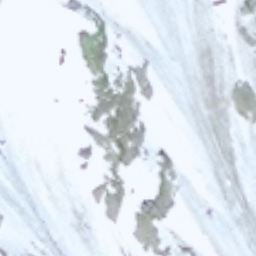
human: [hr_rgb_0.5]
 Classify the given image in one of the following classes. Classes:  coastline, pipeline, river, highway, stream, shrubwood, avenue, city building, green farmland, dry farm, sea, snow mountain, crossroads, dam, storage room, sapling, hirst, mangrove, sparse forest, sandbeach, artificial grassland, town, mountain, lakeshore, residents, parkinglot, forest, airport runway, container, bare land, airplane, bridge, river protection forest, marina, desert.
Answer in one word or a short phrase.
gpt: snow mountain